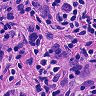
Metastatic tissue present: yes